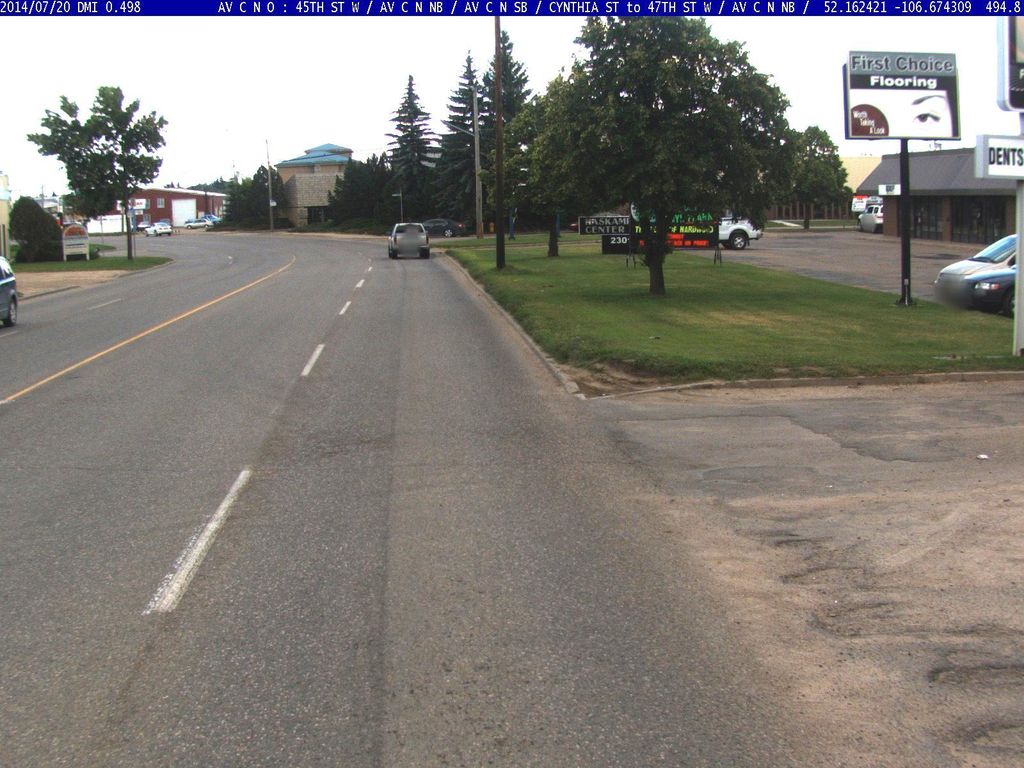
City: saskatoon